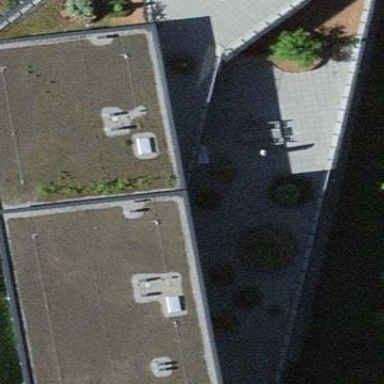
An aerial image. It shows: Building.